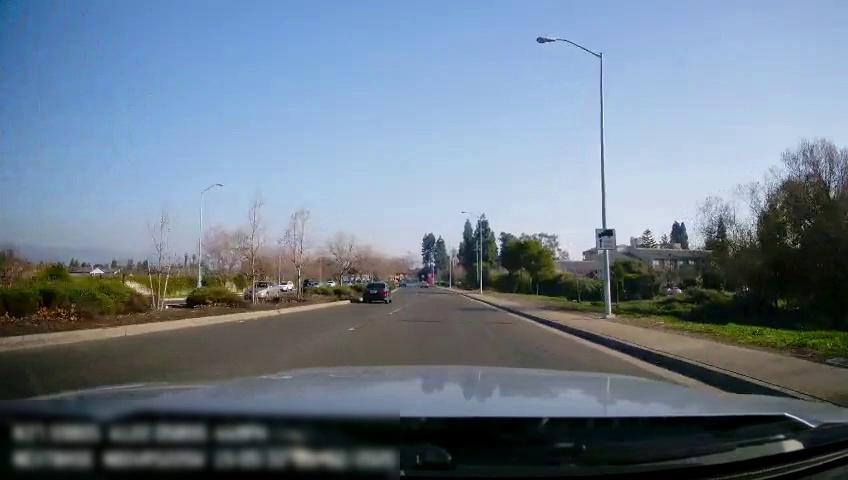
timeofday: Day
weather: Sunny
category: Drivable Space
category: Drivable Space
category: Vehicles | Car
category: Vehicles | SUV
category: Vehicles | Car
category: Vehicles | Car
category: Lanes | Current Lane
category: Traffic | Signs